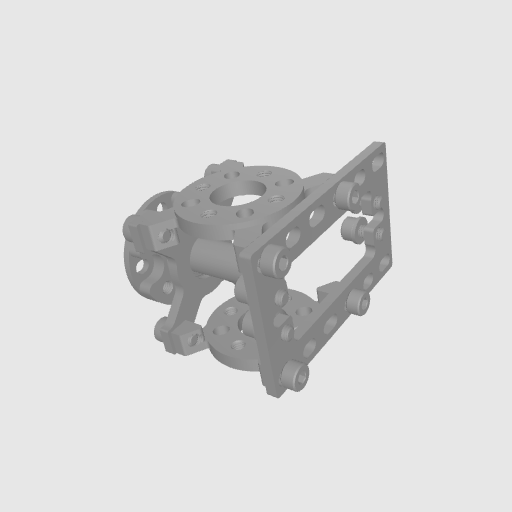
Part: ServoHubSplineShaft